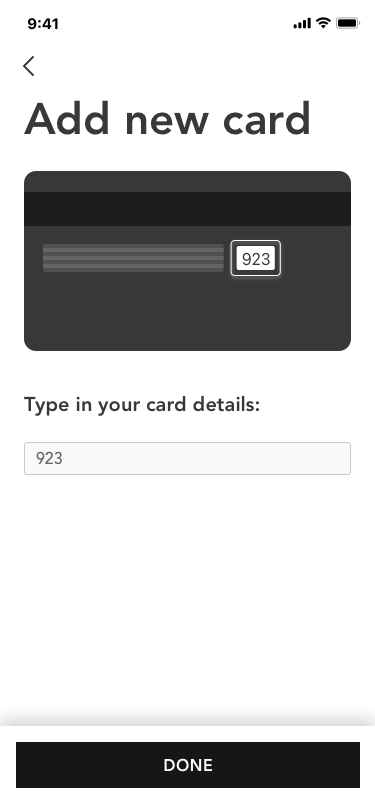
Text in this UI design:
Add new card
Type in your card details: